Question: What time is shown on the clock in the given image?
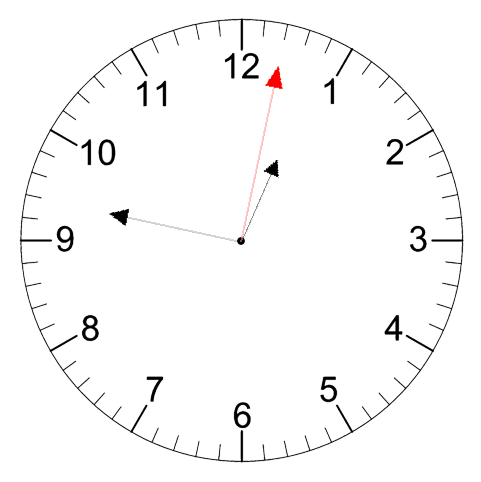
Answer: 12:47:02